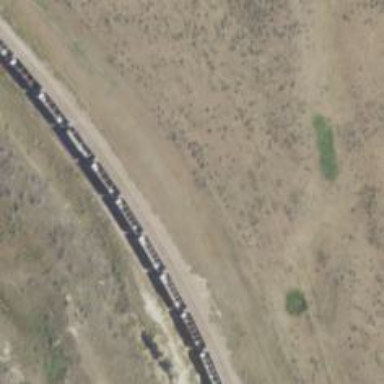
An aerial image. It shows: Railway siding with rails.